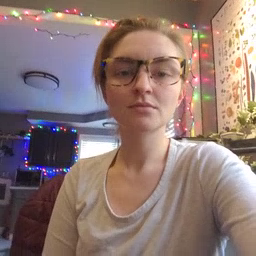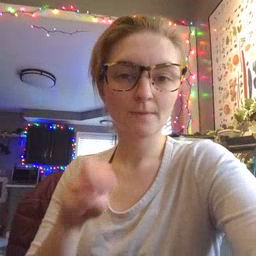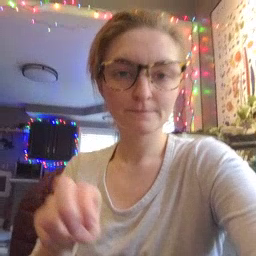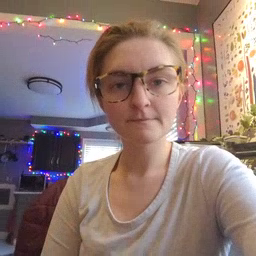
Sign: ride